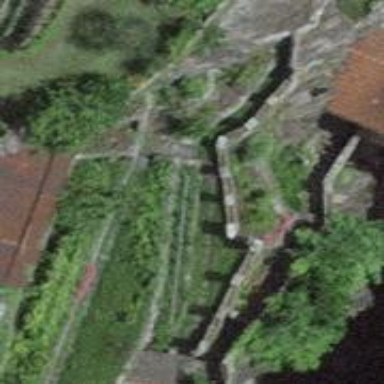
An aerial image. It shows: City wall serving as barrier.